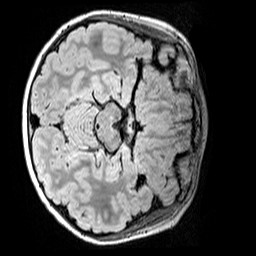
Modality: FLAIR
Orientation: axial
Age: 8
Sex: male
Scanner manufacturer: siemens
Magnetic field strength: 3 T
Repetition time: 5 s
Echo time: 0.388 s